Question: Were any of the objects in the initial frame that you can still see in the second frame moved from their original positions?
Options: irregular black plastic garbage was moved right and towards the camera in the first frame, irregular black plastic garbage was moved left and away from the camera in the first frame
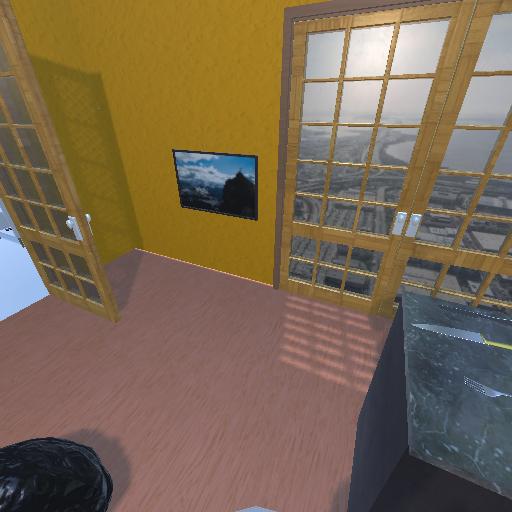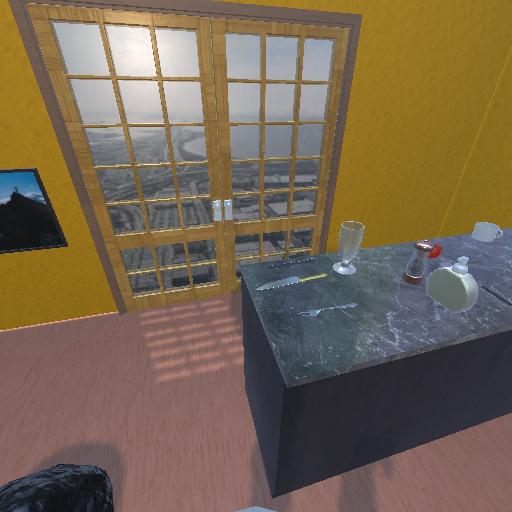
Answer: irregular black plastic garbage was moved right and towards the camera in the first frame